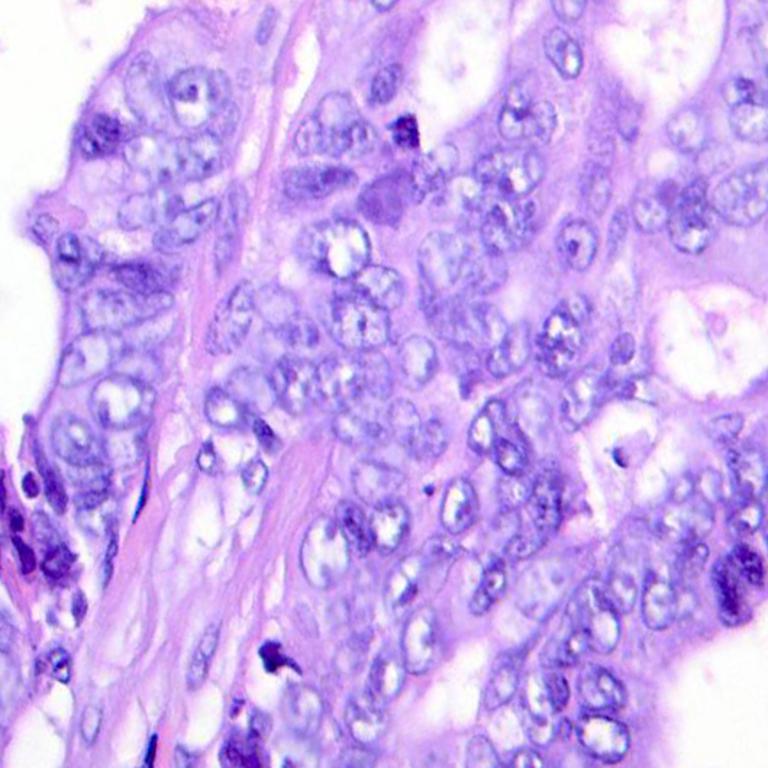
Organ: colon
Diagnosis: adenocarcinomas